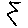
Label: zigzag